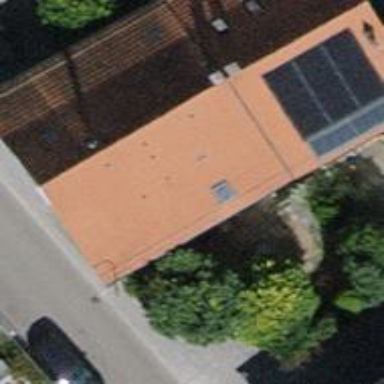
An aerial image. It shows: Building with tile roof.